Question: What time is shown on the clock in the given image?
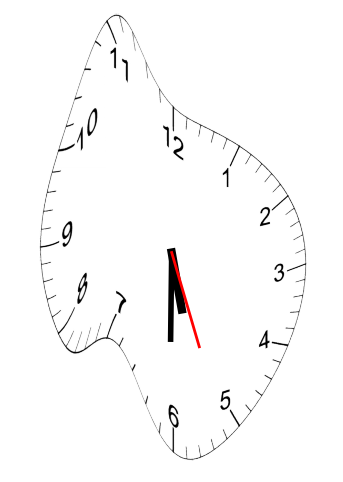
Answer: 05:30:26